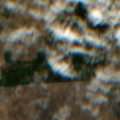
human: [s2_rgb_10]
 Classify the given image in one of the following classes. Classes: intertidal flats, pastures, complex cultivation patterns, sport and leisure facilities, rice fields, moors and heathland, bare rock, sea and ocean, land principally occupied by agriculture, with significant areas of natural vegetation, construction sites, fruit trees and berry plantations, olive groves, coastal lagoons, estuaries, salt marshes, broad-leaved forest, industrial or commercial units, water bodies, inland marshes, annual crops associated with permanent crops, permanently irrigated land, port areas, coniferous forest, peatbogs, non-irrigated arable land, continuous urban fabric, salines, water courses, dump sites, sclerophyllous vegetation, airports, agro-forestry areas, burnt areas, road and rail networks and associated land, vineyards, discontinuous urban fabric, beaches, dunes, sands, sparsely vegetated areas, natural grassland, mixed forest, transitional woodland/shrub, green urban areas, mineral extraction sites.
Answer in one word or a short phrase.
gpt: non-irrigated arable land, land principally occupied by agriculture, with significant areas of natural vegetation, broad-leaved forest